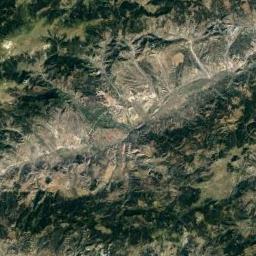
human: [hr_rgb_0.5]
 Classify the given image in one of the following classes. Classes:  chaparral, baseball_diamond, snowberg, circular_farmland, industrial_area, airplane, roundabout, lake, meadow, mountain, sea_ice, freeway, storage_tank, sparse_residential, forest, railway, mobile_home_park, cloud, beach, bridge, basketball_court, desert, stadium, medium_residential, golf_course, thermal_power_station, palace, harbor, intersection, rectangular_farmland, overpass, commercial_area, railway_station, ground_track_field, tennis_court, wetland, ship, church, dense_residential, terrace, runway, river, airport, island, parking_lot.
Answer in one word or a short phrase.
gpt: mountain